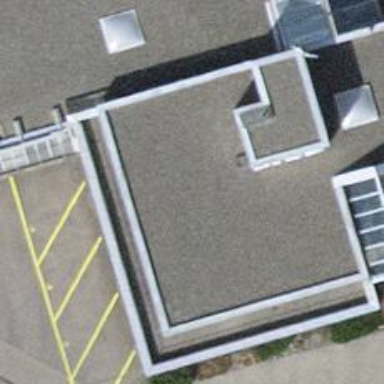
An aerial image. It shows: Police building.